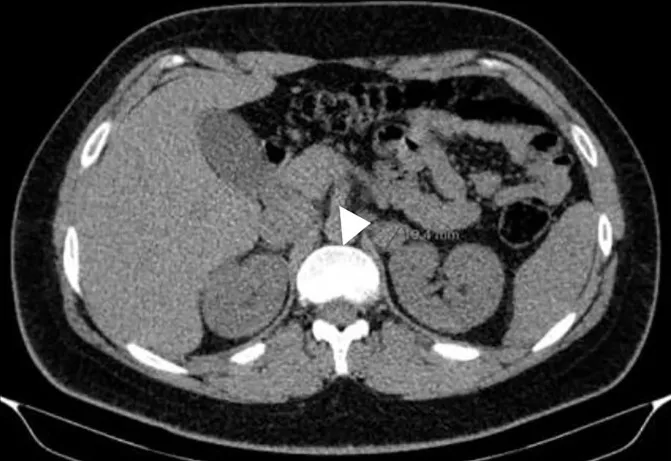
Abdominal-CT scan before left adrenalectomy showing a 17mm nodule on the left adrenal gland.
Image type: radiology (ct)